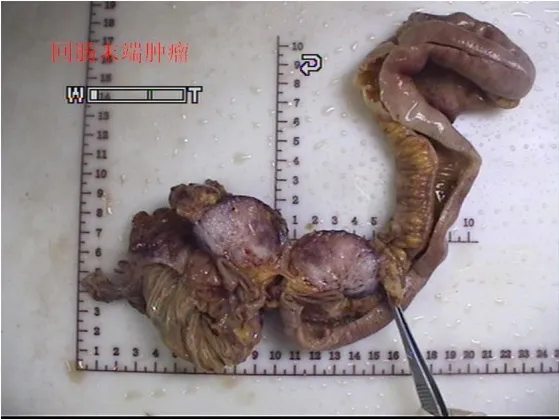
Gross examination showed a gray-white nodular mass with a firm and scar-like consistency.
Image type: medical_photograph (other_medical_photograph)